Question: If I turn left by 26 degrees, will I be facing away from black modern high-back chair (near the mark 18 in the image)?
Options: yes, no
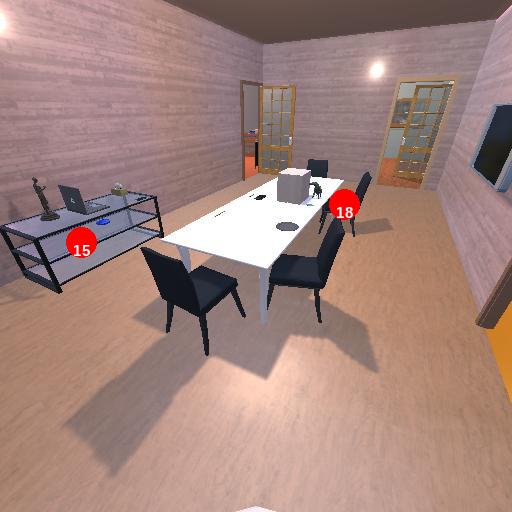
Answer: yes